Field crop: maize
Growth stage: 1
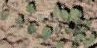
Species: convolvulus